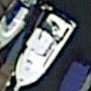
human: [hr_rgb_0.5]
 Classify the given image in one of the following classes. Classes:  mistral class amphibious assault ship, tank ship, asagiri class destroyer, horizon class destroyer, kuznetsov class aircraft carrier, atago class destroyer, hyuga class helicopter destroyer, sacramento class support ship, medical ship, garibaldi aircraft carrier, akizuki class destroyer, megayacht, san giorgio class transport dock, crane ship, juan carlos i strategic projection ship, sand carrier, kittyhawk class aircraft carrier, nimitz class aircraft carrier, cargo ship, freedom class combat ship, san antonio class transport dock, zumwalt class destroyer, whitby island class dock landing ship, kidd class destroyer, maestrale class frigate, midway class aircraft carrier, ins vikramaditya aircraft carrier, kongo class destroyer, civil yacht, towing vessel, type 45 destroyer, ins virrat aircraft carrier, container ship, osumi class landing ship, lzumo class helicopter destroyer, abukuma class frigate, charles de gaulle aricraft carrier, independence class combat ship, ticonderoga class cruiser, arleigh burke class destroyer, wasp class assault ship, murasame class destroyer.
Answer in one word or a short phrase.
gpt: Civil yacht